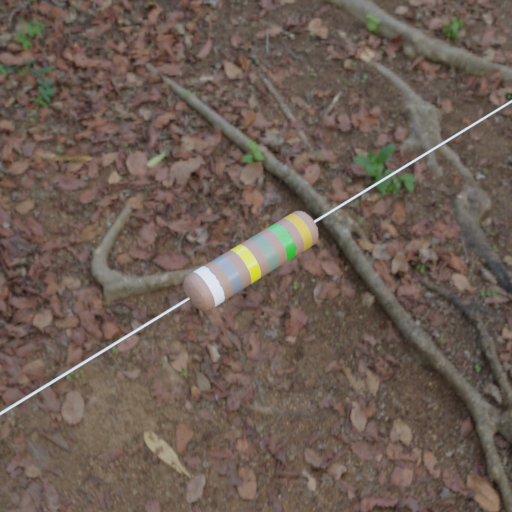
Resistor colour bands (in order): white, gray, yellow, gray, green, gold